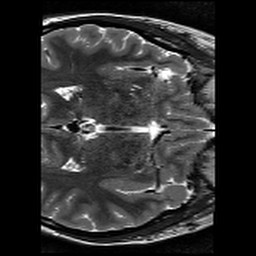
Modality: T2w
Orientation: axial